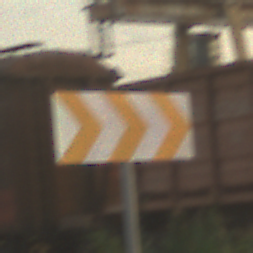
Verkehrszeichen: RichtungstafelnInKurvenGrossLinks
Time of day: SunriseSunset
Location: Outdoor (Suburban)
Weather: PartlyCloudy
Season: NotSpecified
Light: Natural